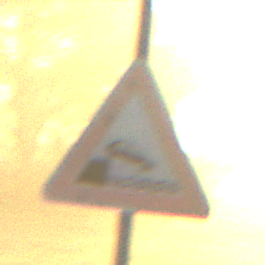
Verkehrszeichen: Ufer
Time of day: SunriseSunset
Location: Outdoor (Nature)
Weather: Clear
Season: NotSpecified
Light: Natural